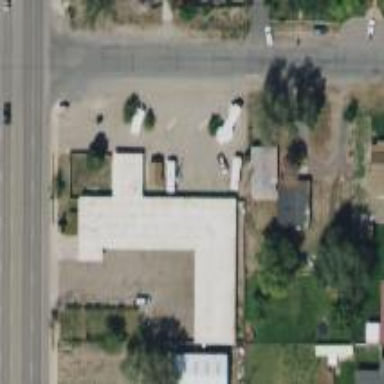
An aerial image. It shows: Grey motel with flat roof.